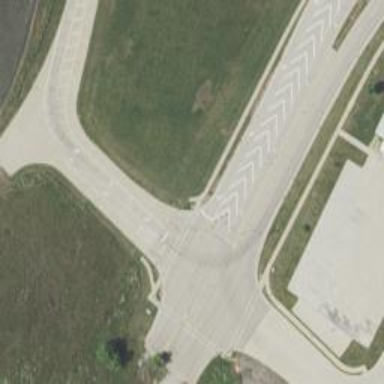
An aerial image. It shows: Road with "through" markings.